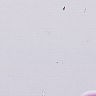
Metastatic tissue present: no